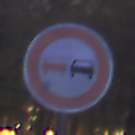
Verkehrszeichen: Ueberholverbot
Umgebung: Outdoor, Suburban
Tageszeit: Night
Wetter: PartlyCloudy
Licht: Artificial
Jahreszeit: NotSpecified
Kontrast: LowContrast